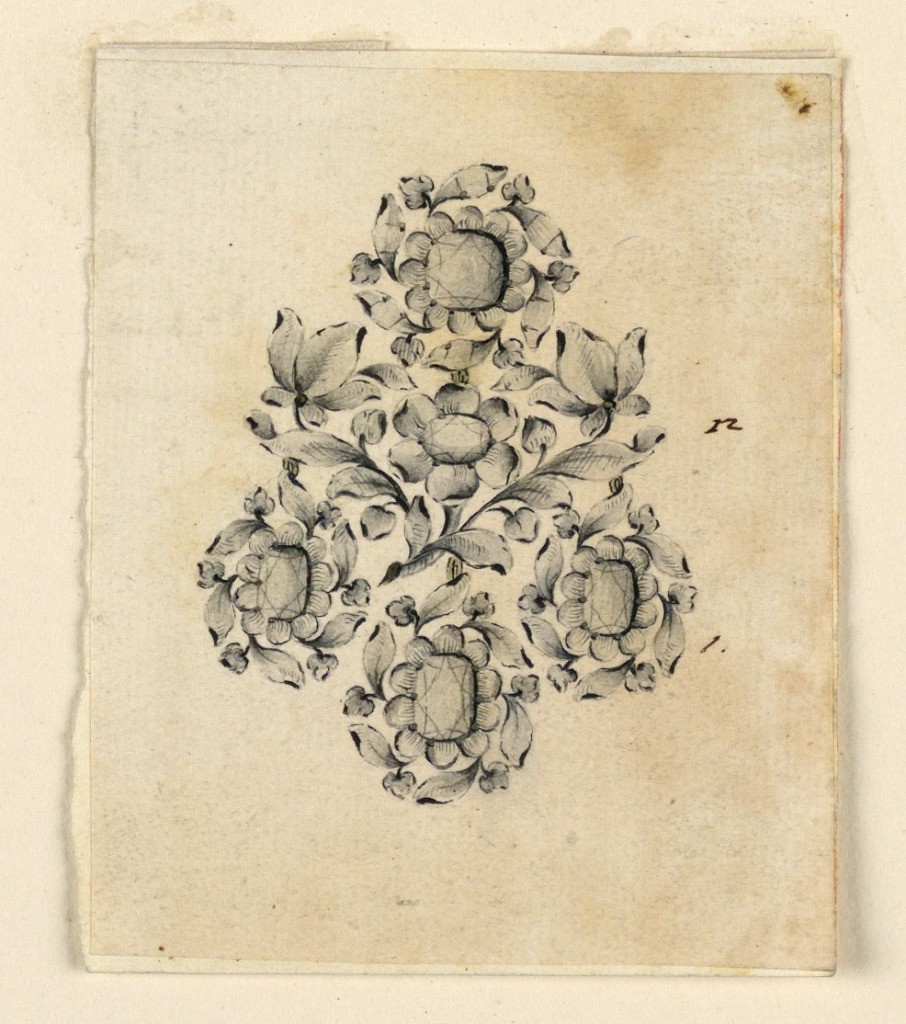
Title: Design for an Earring
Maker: Giovanni Sebastiano Meyandi, Italian, active 1762 - 1794
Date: ca. 1770
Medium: Pen and black ink, brush and gray watercolor on paper
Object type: Drawing
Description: Jewelry design for an earring. A disk above, below three hanging blossoms composed of a square and vertically oblong diamonds in a calyx of leaves, with a circular frame composed of the leaves of six stems springing from the calyx. In the middle, a branch with two lateral symmetrically arranged stems and central blossom.